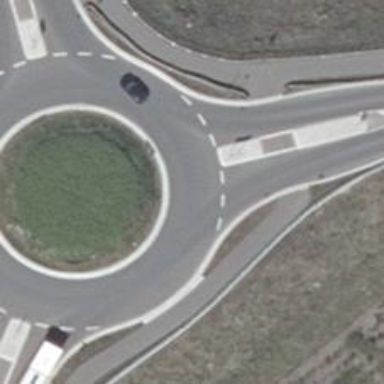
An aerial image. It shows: Secondary road made of asphalt leading to roundabout.